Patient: sex M, age 66
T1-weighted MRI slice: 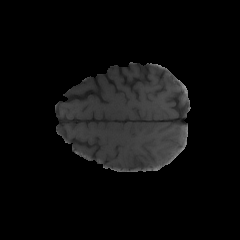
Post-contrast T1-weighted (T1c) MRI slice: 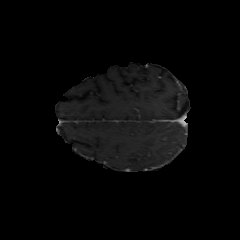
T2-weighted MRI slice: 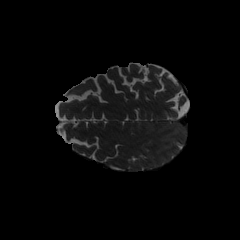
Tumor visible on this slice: no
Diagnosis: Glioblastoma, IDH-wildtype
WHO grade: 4